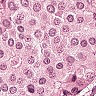
Metastatic tissue present: yes